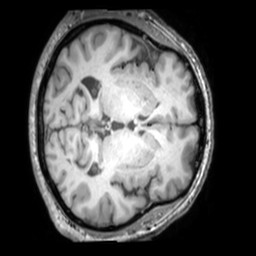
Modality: T1w
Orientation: axial
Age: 61
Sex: male
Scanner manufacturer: philips
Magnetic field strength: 3 T
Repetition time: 0.009899 s
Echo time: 0.004605 s